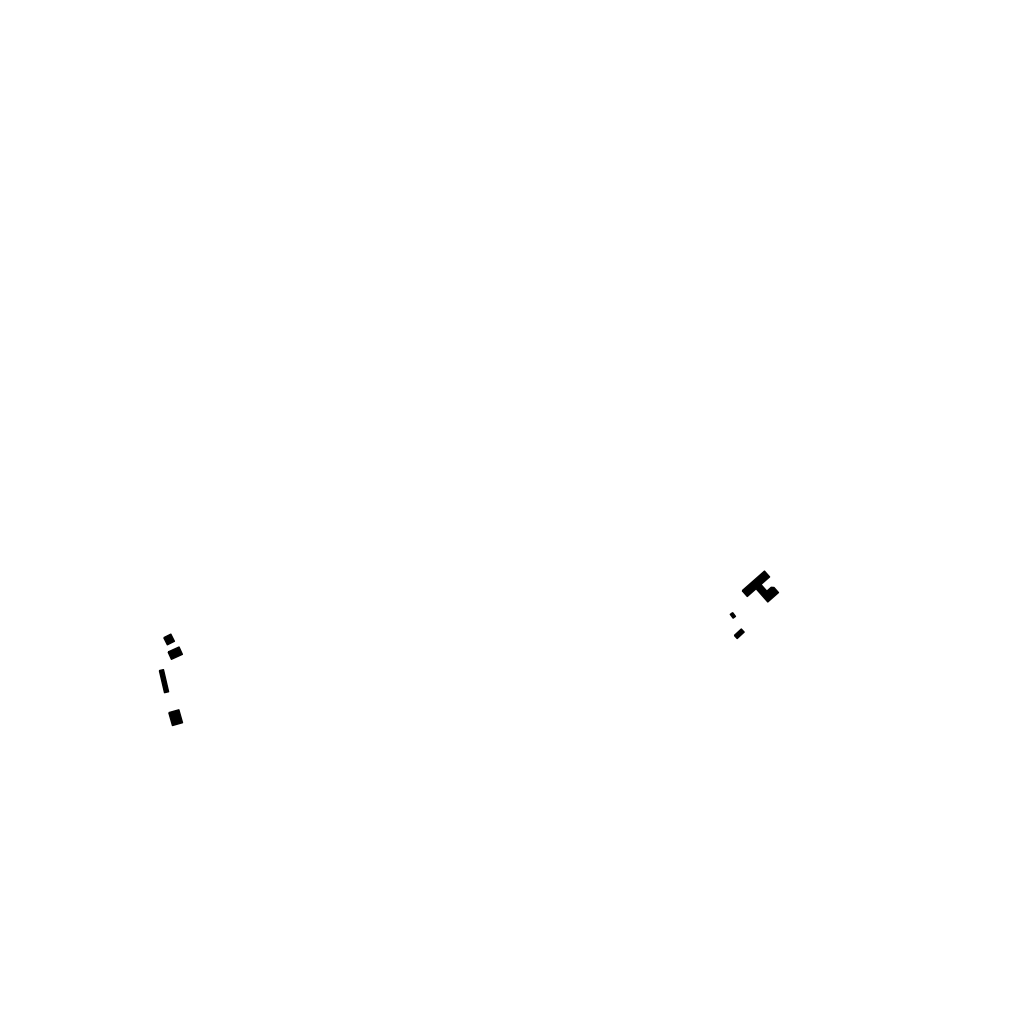
Tags: overhead vector_map, business, industrial, recreation, special, individual_rise, density_1, Building, 1.0 km²